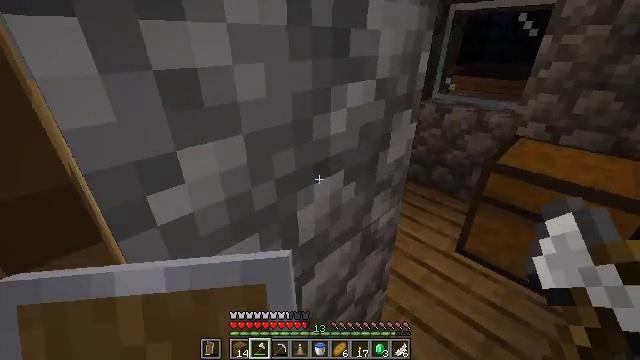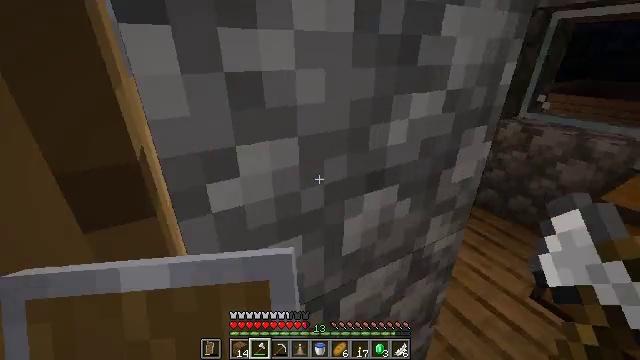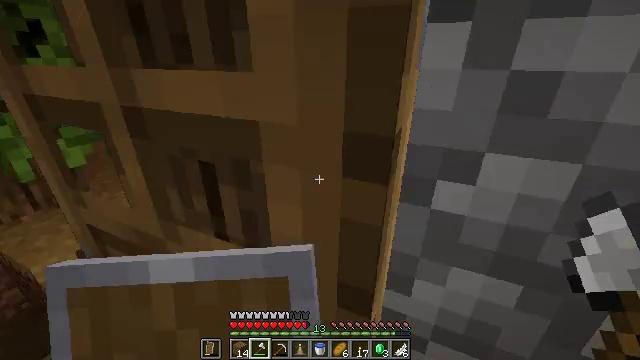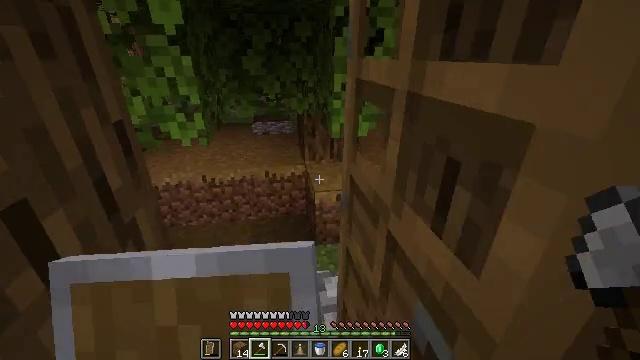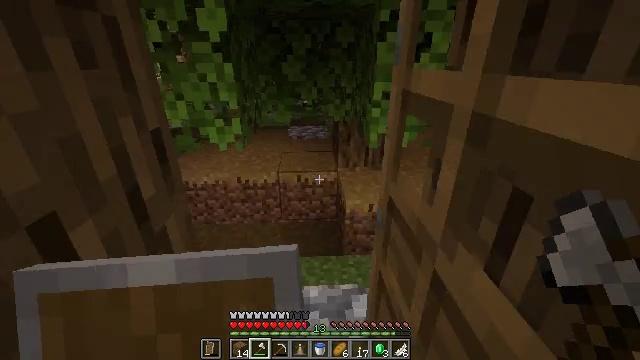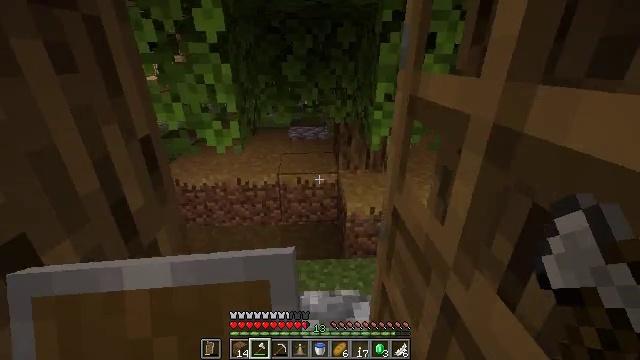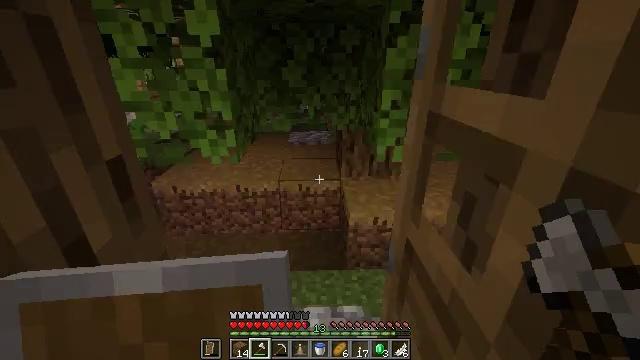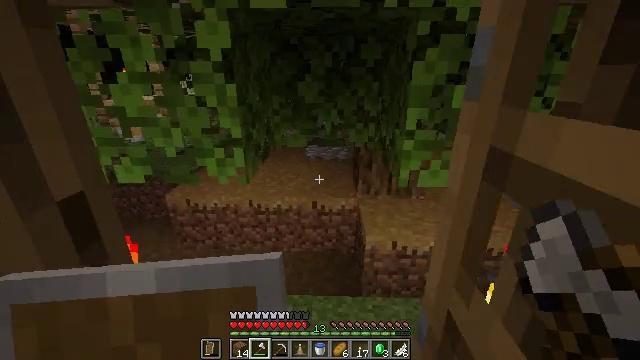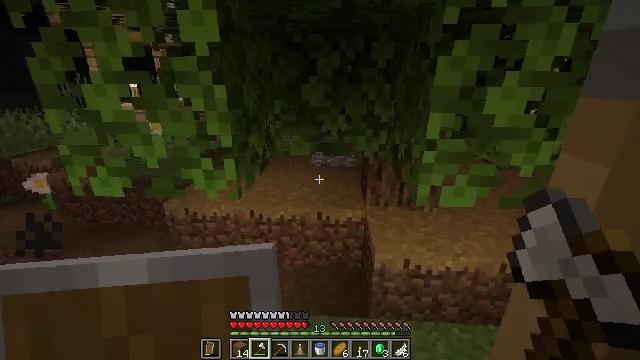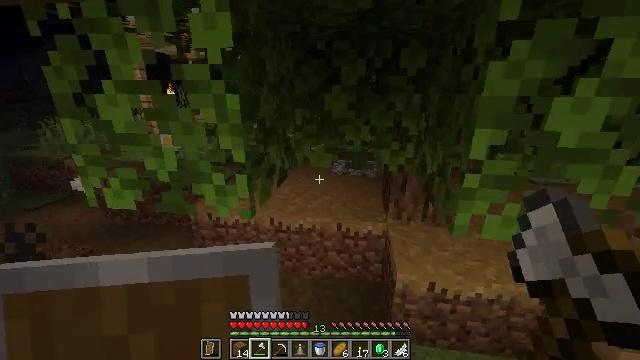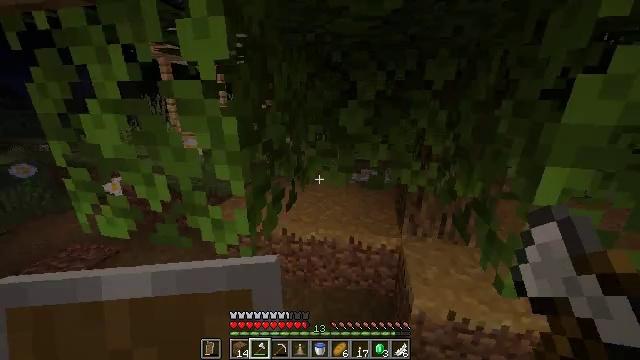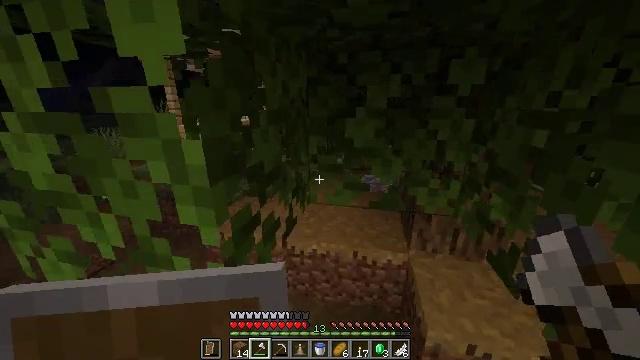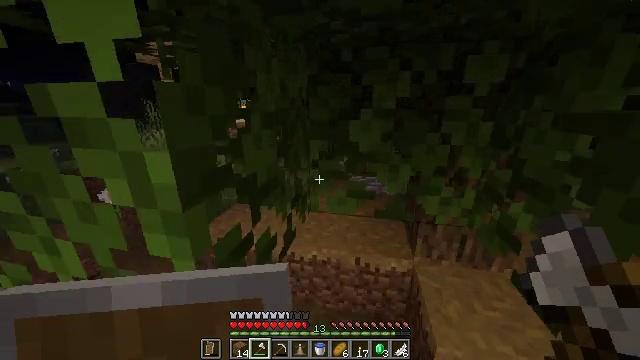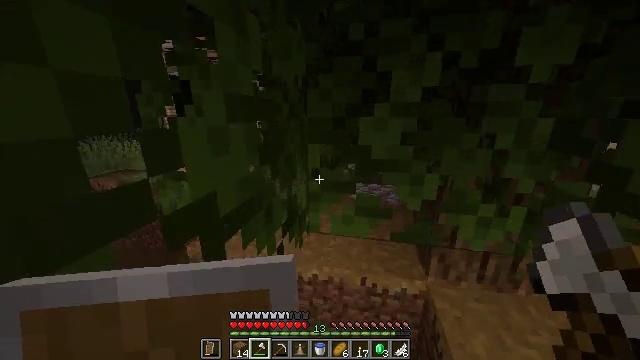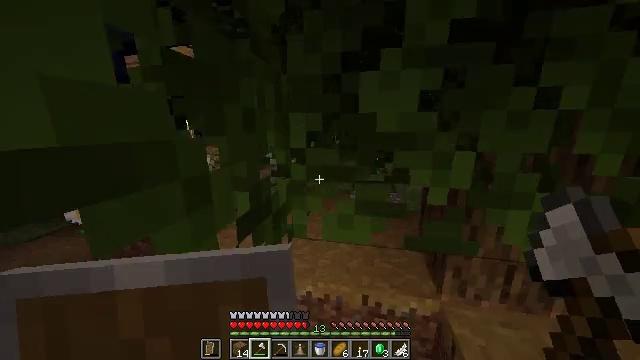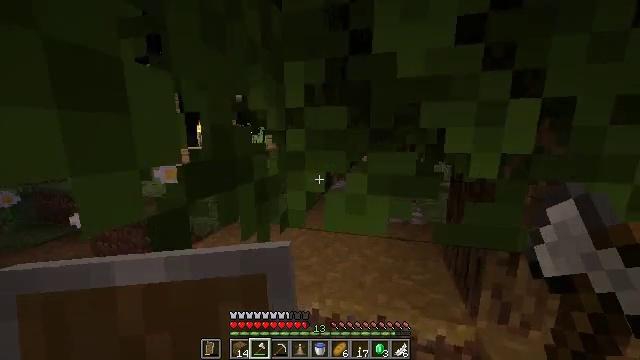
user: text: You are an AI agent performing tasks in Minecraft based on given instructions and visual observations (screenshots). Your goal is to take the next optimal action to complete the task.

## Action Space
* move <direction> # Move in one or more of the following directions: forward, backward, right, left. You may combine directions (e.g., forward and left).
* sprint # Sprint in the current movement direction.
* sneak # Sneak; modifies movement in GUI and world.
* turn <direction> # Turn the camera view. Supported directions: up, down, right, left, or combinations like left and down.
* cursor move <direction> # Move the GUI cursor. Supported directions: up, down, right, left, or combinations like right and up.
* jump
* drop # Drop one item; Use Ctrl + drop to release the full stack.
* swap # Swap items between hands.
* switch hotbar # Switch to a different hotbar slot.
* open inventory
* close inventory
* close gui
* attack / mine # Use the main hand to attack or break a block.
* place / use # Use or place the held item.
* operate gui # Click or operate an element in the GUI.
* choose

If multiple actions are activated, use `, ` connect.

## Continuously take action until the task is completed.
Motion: motion action
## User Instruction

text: Attack the white bed to collect it.
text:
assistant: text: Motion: turn left and up
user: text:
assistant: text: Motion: turn left
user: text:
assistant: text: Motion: turn left
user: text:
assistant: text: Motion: move forward, turn left
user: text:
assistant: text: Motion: move forward
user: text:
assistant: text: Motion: move forward
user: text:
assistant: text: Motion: move forward, sprint, turn left and up
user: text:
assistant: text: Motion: move forward, sprint, turn left
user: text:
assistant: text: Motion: move forward, sprint, turn left and up
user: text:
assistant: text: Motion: move forward, sprint, turn left
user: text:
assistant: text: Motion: move forward, sprint
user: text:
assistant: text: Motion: move forward, sprint
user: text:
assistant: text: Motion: move forward, sprint, turn up
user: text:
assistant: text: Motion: move forward, sprint, turn up
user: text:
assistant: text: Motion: move forward, sprint, turn left and up
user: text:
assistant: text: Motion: move forward and move left, sprint, turn left and up
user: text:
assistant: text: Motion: move forward and move left, sprint, turn left and up
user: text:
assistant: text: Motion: move forward and move left, sprint, turn left
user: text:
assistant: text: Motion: move forward and move left, sprint
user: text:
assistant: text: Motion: move forward and move left, sprint
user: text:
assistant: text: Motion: move forward and move left, sprint
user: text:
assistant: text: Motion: move forward and move left, sprint
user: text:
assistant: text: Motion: move forward and move left, sprint
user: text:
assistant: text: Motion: move forward and move left, sprint
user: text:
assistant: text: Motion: move forward and move left, sprint
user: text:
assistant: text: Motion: move forward and move left, sprint, turn right and up
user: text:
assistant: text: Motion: move forward and move left, sprint, turn right
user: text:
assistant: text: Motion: move forward and move left, sprint, turn right
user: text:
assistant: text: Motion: move forward and move left, sprint, turn right
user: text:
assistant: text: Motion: move forward and move left, sprint, turn right